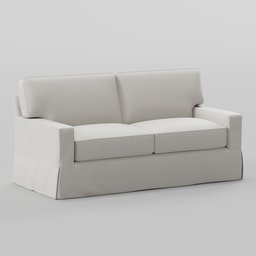
Label: furniture